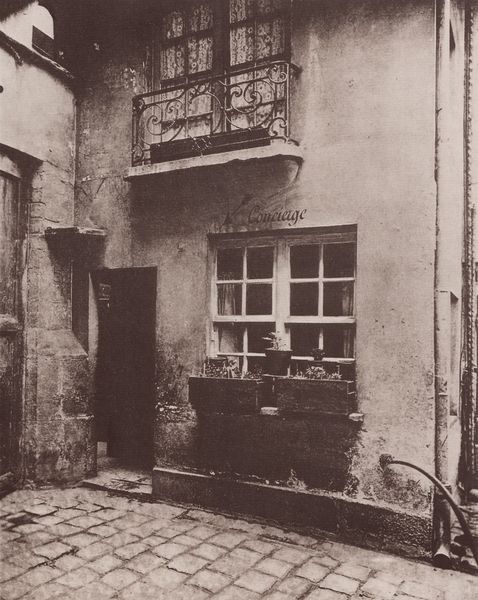
Titel: Alte Häuser, alte Straßen, pittoreske Ansichten, Conciergerie in der Rue Domat No. 12
Künstler: Jean Eugène Auguste Atget
Schlagwörter: dunkel, weiß, stadt, blumen, fenster, frankreich, grau, hell, holz, schwarz, tür, gebäude, haus, wand, architektur, rahmen, stein, steine, vorhang, gitter, boden, kontrast, balkon, düster, fassade, gasse, geschäft, pflaster, türen, mauer, sprossenfenster, laden, sepia, krieg, treppe, gardine, vorhänge, foto, fotografie, photographie, eingang, hinterhof, blumenkästen, innenhof, sprossen, pflasterstein, pflastersteine, photo, gemäuer, blumenkasten, kästen, schlauch, pflanzenkübel, hintertür, concierge, dachrine